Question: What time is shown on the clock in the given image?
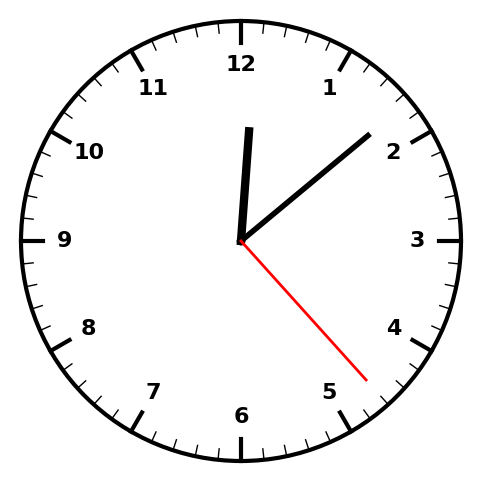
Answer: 12:08:23